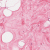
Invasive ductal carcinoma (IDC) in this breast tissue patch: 0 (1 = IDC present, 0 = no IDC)